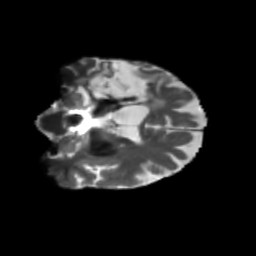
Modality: T2w
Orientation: coronal
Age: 66
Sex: female
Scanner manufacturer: siemens
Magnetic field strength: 3 T
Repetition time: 5.47 s
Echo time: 0.0854 s